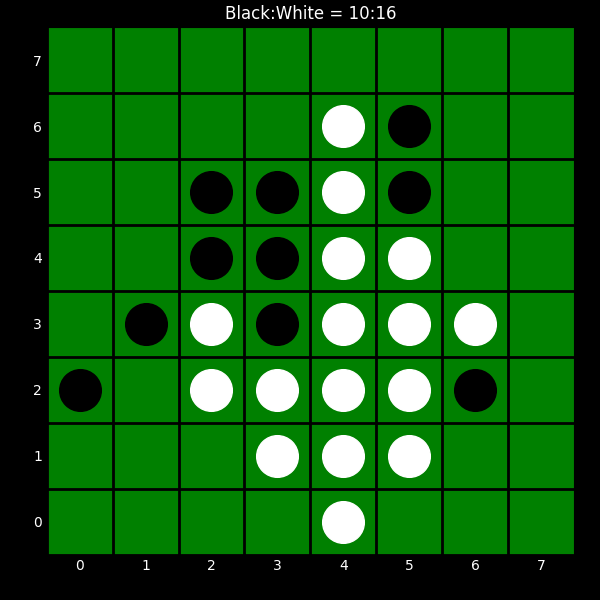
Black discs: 10
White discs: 16